Question: How to create a small form into a view equal to the one highlighted in in WPF/XAML

### edit
and how to link when i create the new Option on press the button OK updates the Options and select this new option
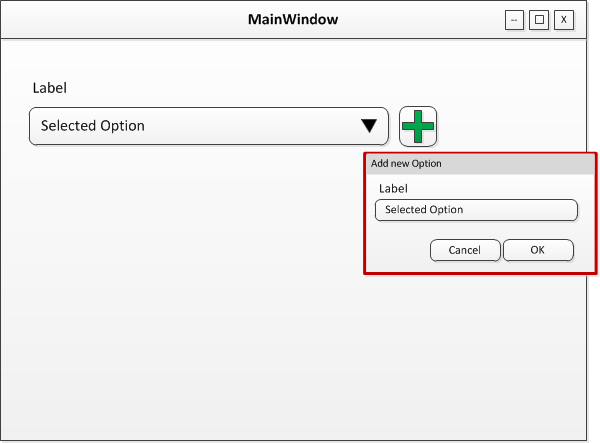
Answer: Use a <URL>
'''
<Popup Name="Popup" PlacementTarget="{Binding ElementName=AddButton}"
StaysOpen="False">
... Add content here ...
</Popup>
'''